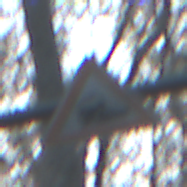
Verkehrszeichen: Bahnuebergang
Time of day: SunriseSunset
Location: Outdoor (Nature)
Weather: Clear
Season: Winter
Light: Natural